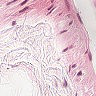
Metastatic tissue present: no